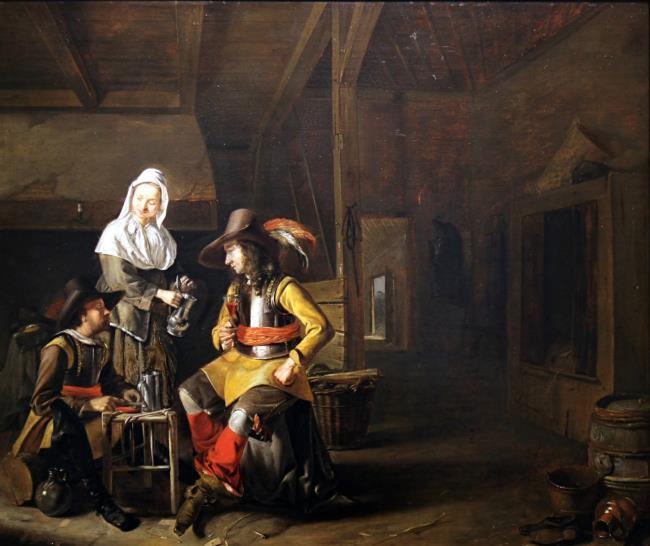
Title: Soldiers drinking in an inn in the presence of a landlady
Artist: Ludolf de Jongh
Earliest date: 1650
Latest date: 1655
Genre: painting
Iconography: Tobacco
Keywords: genre, interior view, three human figures, soldier, landlady, cuirass, hat with feathers, drinking, ewer (vessel), tankard, wine glass, box bed, doorway, mantelpiece, background view, pewter (metalwork)